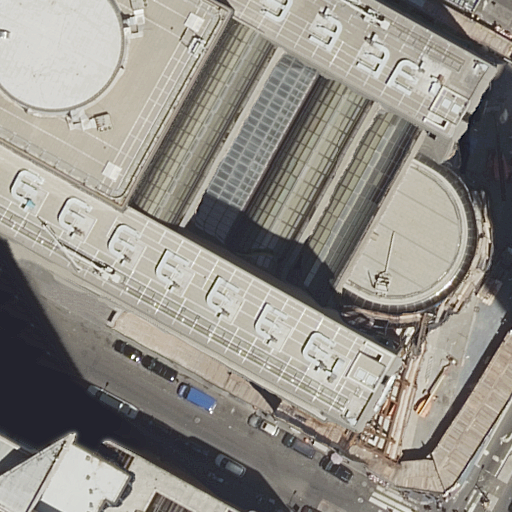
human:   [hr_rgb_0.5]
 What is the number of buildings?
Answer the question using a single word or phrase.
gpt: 2

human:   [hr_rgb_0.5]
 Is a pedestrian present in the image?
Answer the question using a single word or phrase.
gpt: yes

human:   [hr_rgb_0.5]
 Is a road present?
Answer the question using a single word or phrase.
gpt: yes

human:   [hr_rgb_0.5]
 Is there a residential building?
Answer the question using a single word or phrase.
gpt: yes

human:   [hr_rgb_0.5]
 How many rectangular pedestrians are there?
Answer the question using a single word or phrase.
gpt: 1

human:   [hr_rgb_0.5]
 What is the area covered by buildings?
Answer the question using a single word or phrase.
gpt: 10052m2

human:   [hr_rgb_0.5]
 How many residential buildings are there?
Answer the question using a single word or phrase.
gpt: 2

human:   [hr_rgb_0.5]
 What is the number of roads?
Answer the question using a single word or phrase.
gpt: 4

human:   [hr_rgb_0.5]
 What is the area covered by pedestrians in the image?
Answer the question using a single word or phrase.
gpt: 20m2

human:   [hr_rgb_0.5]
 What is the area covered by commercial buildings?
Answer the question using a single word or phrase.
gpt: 0m2

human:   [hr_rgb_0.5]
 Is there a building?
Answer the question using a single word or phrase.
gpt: yes

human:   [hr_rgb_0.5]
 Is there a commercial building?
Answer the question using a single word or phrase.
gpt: no

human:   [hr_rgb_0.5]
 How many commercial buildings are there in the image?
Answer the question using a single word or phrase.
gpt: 0

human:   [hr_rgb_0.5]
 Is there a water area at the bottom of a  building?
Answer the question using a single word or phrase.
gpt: no

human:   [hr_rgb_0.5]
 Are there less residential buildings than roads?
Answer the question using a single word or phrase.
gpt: yes

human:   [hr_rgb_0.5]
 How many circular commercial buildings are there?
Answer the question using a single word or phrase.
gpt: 0

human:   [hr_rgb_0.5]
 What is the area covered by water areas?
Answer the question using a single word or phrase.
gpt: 0m2

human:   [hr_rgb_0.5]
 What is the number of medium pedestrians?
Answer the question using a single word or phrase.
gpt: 0

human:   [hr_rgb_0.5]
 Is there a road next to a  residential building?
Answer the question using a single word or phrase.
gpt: yes

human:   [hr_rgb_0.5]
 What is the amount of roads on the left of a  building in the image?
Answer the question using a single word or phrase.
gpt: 1

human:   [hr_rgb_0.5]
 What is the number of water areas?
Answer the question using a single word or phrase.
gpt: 0

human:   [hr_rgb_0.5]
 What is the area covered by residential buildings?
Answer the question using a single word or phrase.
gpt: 10052m2

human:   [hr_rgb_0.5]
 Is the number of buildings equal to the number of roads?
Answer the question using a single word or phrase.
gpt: no

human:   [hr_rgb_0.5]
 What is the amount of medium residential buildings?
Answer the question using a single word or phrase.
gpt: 0

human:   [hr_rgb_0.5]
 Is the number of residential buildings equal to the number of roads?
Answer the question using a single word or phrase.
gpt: no

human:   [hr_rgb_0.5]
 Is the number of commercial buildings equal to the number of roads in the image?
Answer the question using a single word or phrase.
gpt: no

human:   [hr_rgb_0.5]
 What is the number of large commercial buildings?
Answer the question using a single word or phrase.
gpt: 0

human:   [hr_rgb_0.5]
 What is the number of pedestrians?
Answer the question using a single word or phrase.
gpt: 1

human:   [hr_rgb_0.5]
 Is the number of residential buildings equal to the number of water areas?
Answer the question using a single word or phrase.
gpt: no

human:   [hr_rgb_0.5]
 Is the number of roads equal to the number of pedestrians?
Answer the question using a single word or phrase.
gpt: no

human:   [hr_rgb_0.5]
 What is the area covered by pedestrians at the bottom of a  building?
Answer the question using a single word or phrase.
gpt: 20m2

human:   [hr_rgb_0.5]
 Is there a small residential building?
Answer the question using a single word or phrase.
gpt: no

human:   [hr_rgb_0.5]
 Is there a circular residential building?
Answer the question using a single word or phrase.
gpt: no

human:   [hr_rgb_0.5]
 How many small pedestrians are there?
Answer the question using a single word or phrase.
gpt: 1

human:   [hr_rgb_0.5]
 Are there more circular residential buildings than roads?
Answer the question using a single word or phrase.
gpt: no

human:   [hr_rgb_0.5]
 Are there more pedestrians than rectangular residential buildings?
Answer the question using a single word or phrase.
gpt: yes

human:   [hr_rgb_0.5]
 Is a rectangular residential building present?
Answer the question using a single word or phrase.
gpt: no

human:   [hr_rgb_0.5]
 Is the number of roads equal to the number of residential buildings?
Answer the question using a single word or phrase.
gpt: no

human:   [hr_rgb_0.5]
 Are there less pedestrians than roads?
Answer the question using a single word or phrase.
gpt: yes

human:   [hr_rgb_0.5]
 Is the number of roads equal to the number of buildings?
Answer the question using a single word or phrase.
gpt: no

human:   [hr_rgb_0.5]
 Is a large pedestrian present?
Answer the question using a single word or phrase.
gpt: no

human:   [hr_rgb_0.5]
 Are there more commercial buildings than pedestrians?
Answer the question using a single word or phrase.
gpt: no

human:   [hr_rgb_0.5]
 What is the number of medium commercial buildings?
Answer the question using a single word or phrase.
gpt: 0

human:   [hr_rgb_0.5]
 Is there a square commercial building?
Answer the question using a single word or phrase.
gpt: no

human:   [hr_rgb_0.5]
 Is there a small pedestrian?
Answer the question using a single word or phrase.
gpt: yes

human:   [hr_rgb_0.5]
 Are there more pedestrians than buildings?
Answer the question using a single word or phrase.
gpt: no

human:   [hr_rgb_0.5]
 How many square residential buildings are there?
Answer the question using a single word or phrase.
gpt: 0

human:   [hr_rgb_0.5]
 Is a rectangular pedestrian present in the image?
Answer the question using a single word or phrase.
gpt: yes

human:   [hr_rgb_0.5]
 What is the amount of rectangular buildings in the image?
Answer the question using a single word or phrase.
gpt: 0

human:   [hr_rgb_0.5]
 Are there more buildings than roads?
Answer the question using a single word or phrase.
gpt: no

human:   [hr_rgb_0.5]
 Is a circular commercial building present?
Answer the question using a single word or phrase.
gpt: no

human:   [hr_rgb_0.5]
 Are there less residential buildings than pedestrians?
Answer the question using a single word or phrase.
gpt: no

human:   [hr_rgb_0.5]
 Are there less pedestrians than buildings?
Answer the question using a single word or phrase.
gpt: yes

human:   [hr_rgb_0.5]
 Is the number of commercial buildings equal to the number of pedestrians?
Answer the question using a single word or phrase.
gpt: no

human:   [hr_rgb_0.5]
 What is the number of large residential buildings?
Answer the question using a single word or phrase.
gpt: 2

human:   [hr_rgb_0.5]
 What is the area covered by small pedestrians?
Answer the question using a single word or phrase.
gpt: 20m2

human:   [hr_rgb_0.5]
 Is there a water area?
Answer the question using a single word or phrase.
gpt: no

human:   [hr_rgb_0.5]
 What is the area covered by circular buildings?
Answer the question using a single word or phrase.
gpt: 0m2

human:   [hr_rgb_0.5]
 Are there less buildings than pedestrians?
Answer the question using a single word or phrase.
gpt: no

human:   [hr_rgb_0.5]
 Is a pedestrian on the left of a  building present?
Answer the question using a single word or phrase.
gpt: no

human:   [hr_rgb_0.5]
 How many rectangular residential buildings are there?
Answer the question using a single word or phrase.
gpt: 0

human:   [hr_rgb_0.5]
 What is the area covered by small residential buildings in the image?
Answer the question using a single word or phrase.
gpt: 0m2

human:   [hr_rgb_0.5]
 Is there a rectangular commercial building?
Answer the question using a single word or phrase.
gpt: no

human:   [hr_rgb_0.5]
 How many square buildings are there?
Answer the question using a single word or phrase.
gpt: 0